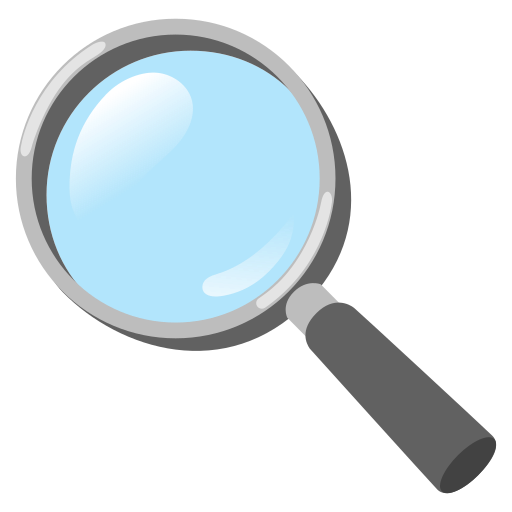
Emoji: 🔍